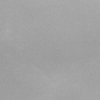
Atmospheric dust classification: dusty